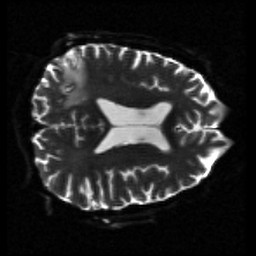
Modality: sbref
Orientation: axial
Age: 62
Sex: male
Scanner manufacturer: siemens
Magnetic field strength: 3 T
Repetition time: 5.25 s
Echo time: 0.08 s